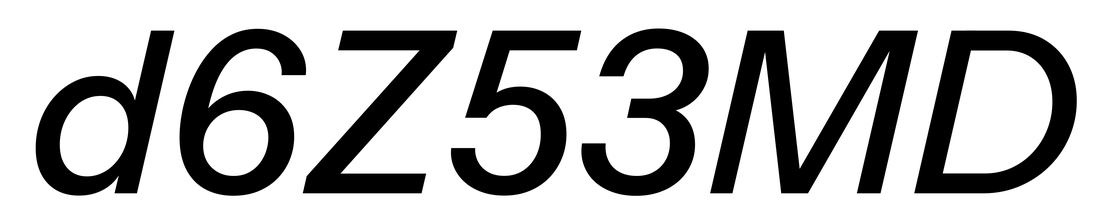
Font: InstrumentSans-Italic_Medium_Italic